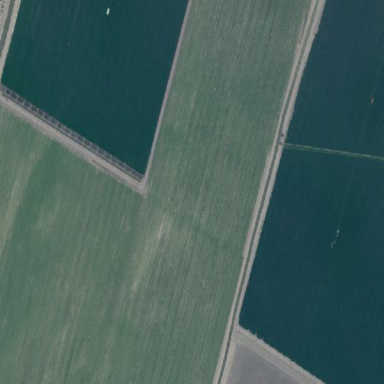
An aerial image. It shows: Farmland with fields for crop cultivation.